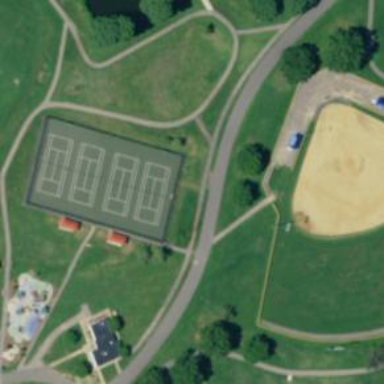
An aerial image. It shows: Tennis court on the leisure land pitch.